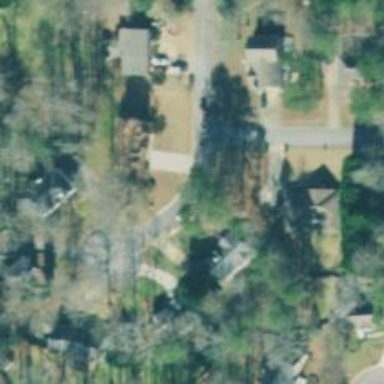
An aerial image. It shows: Asphalt road in residential area.